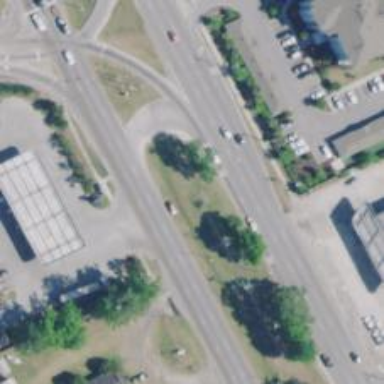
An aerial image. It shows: Asphalt road designated as trunk highway.